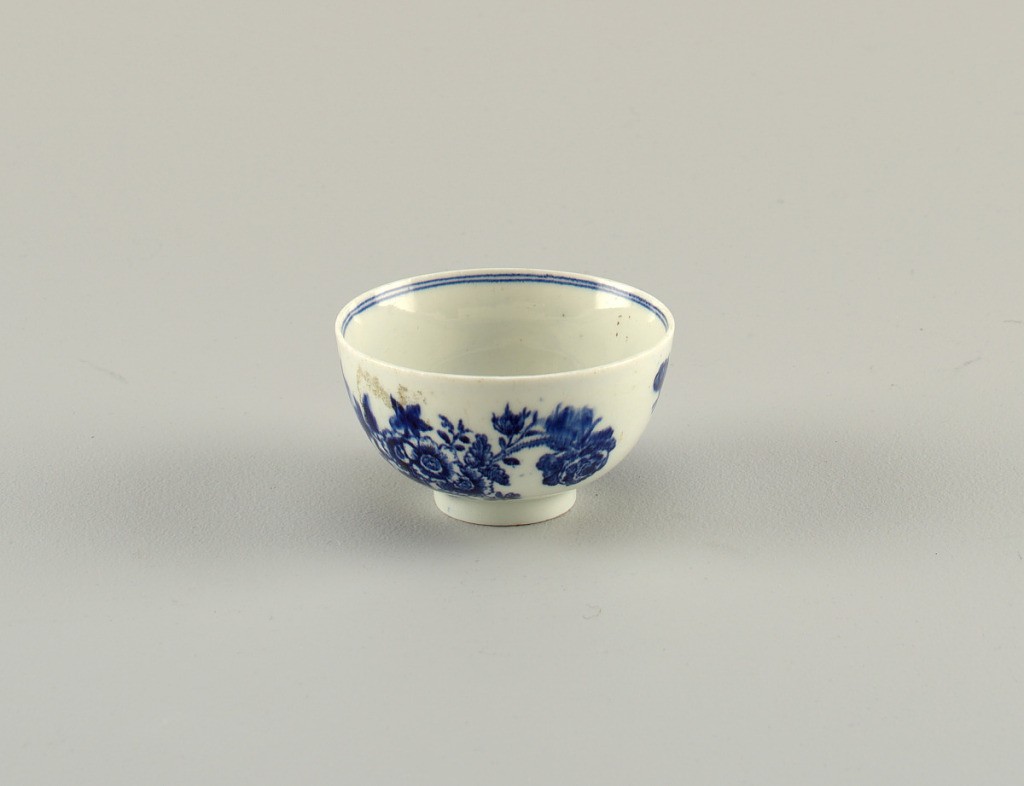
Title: Tea Bowl
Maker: Royal Worcester, English, established 1751
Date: ca. 1770
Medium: soft paste porcelain, vitreous enamel
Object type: tea bowl
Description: Round cup, no handle, on high foot. Blue floral decoration on exterior. Double line on inner rim.